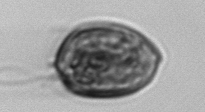
Label: Prorocentrum